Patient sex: F
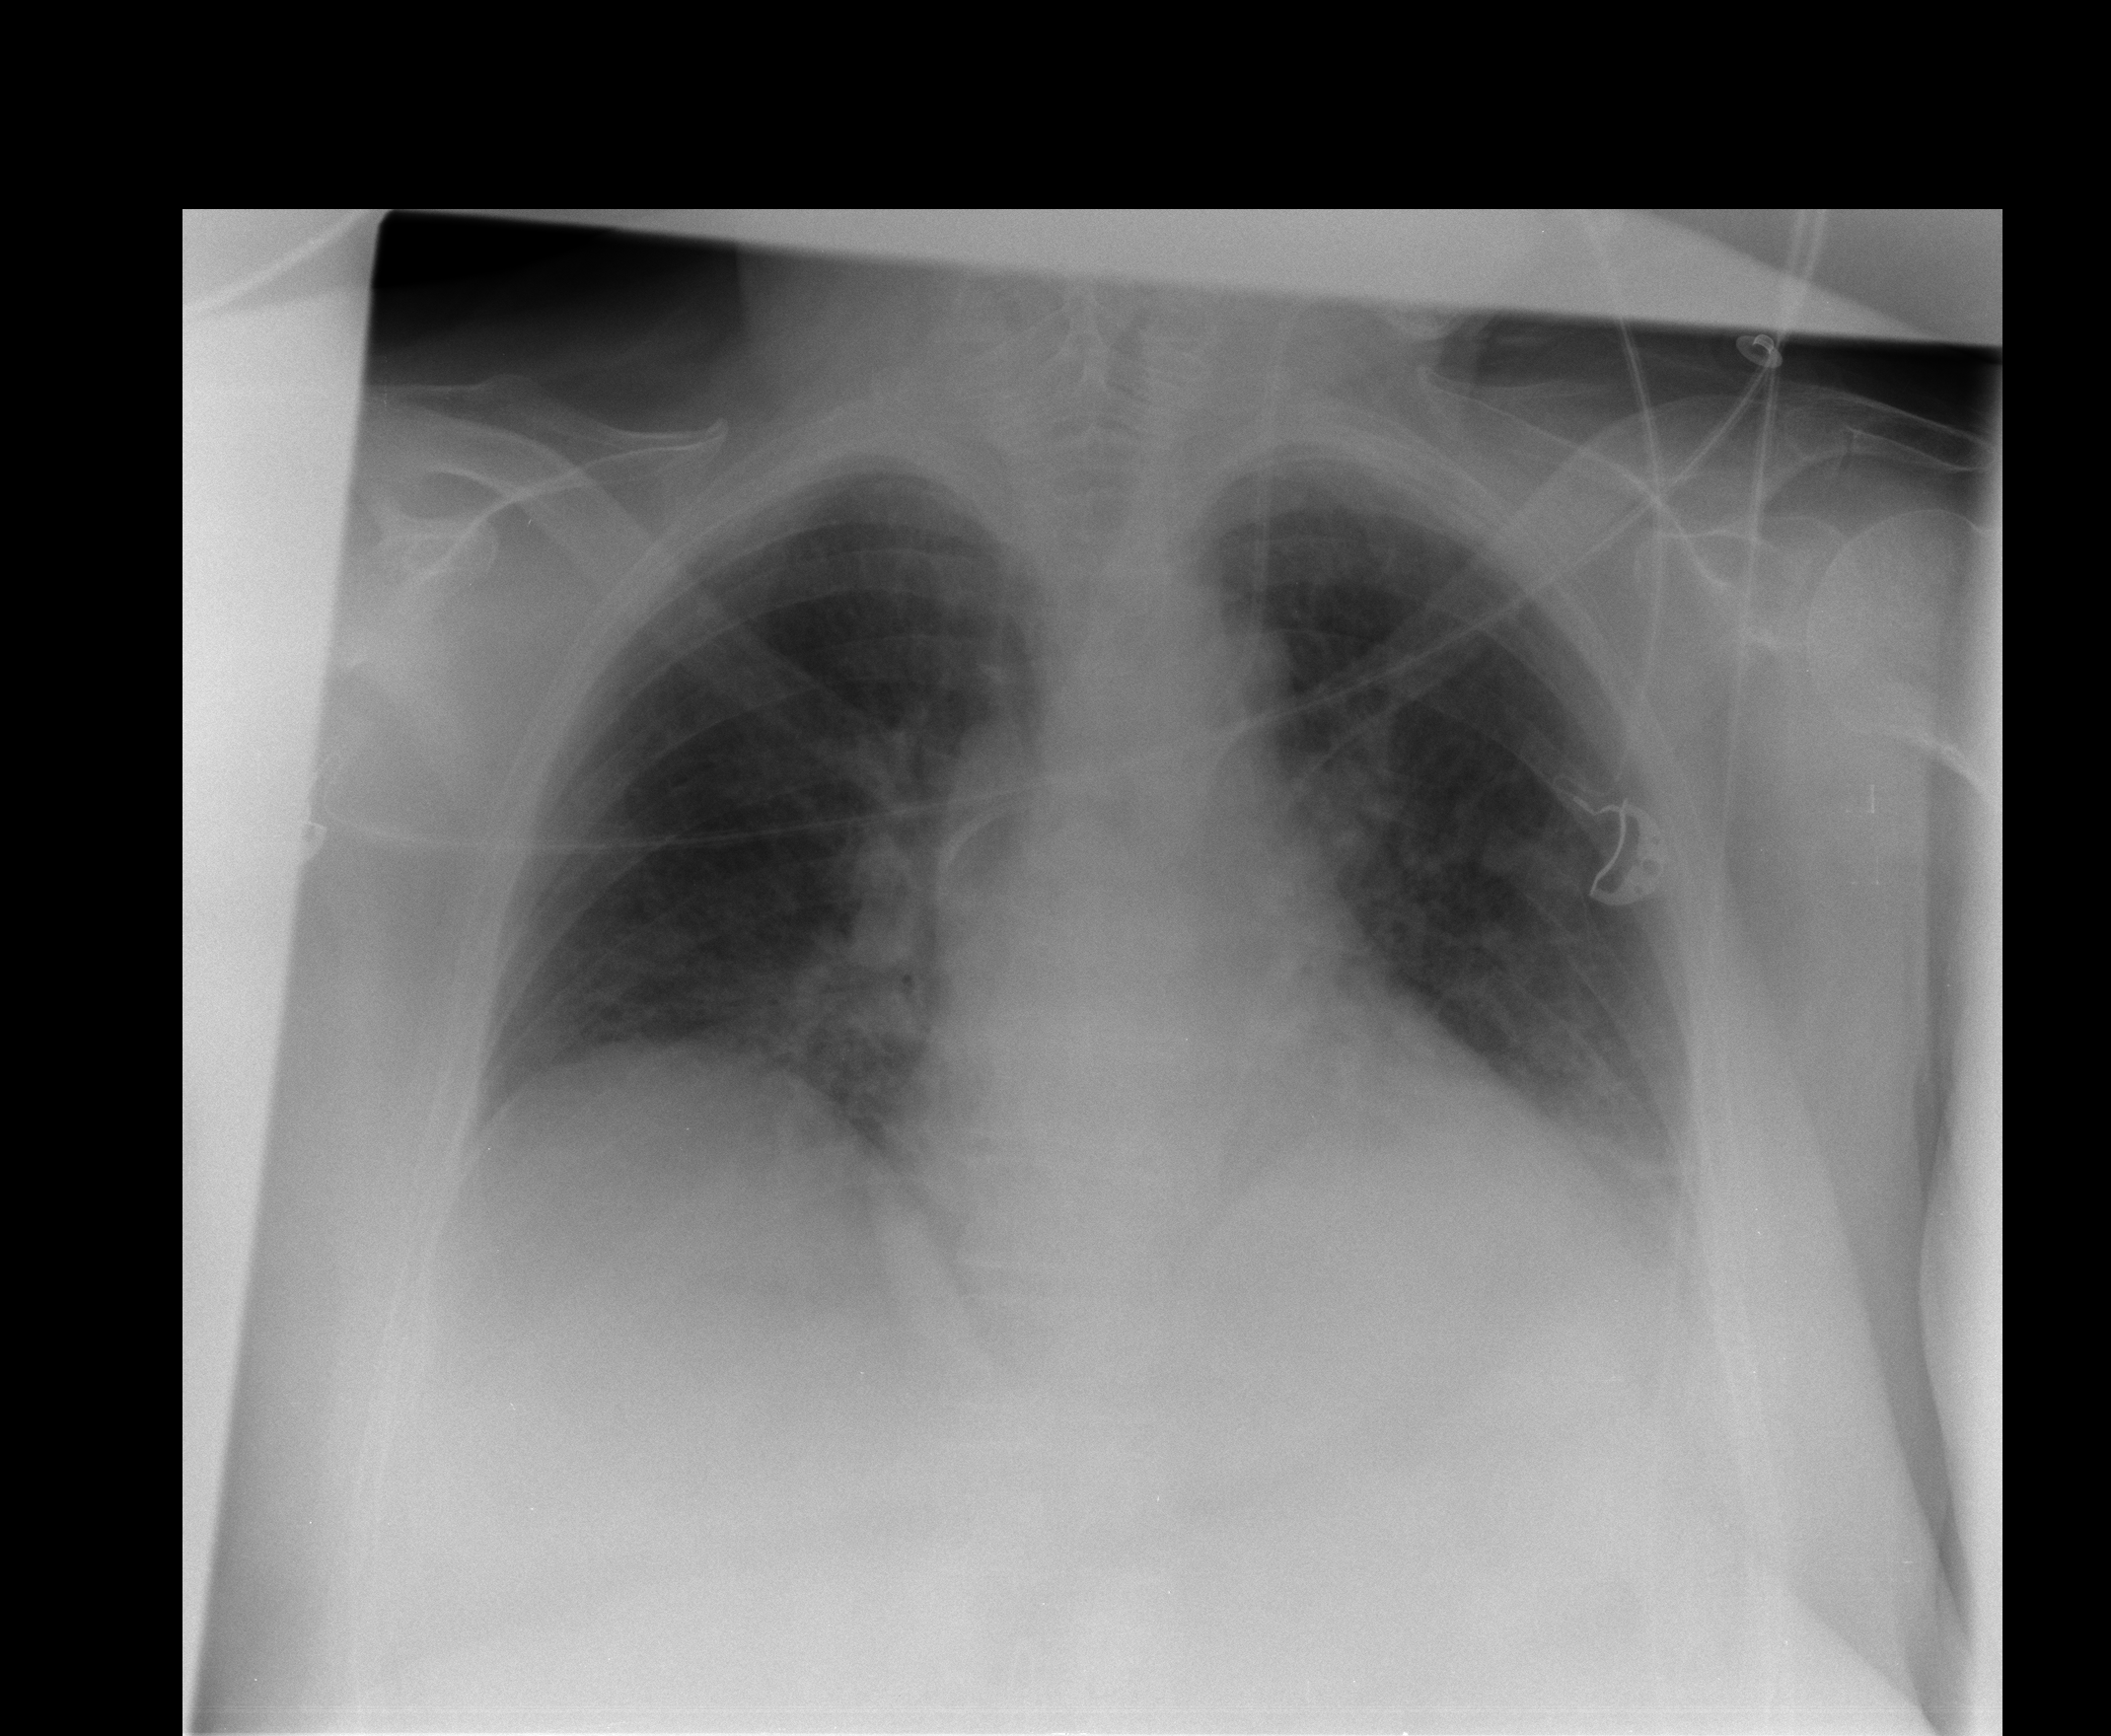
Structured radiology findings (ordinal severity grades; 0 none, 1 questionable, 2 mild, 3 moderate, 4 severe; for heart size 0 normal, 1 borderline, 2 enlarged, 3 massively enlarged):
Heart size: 0
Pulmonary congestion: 0
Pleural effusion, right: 0
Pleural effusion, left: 0
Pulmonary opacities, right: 0
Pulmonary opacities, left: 0
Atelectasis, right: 0
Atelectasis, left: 2